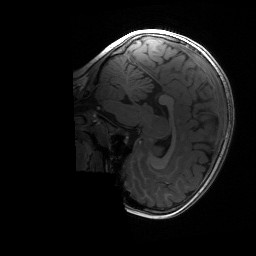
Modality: T1w
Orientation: sagittal
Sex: female
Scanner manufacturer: siemens
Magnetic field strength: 3 T
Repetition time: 1.9 s
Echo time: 0.00243 s